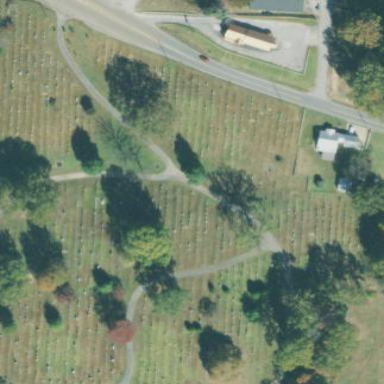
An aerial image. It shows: Cemetery.